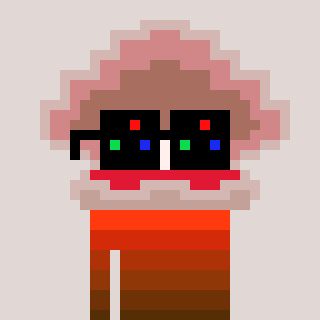
a pixel art character with square black sunglasses, a oyster-shaped head and a purple-colored body on a warm background